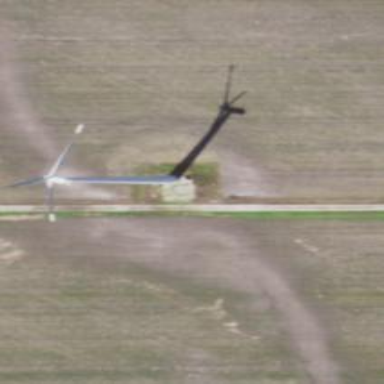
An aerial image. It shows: Wind generator with horizontal axis. The generator is wind turbine.